Question: I'm writing a system for a 3D game that allows the camera to travel between a network of nodes.
In my project, I've written a class which represents a node. Unlike a binary node class, each node can only have one parent node, but is allowed to have any number of children.
Using my paint skills, I've developed an image which represents a network of these nodes:

In this example, the "root node" is red, the yellow path is the shortest, and the blue path is the longest.
The important thing to note here is that the actual , but rather, the between them. Because of this, heuristics shouldn't be necessary in calculating the shortest path, because the shortest path will have the smallest combined length.
So how would you write a recursive function to traverse this tree, and return the shortest path?
---
## Update
As amazing as my paint skills were, I feel that it doesn't fully illustrate my problem, and perhaps requires a more detailed explanation...
First of all, this is for a camera system in 3D world space. The world will be filled with a bunch of these nodes, and the camera will be placed on one of them. The player is allowed to look in any direction, but cannot move without clicking the mouse in a given direction. Once a click event occurs, a raycast is shot out in the direction he is facing, retrieving a list of nodes between him and 'X' distance away from him. The objective here is to find the furthest node connected to his, and then the shortest path to get there...
So the first problem is actually checking if the furthest "hit" node is actually reachable faster than, say, the next closest "hit" node. It's possible that the furthest node might contain a path that is actually than the node directly in front of it, so I would also need some way of checking this. So there is a goal in mind, but the goal change to a slightly closer node, making things all the more complicated.
And yes, while nodes may only have one parent (as stated above), this "tree" should actually be traversable in any direction, from any node in the network, treating the node the player is currently at as the "root" node.
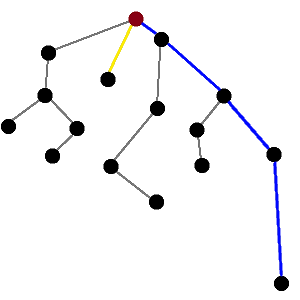
Answer: A Dijkstras Algorithm will fix it for you. You would need to feed your system the graph: How many Nodes, Who are the Neighbors of every Node, Weights of every connection.. etc. Just look it up. I did this a while ago and it worked like a charm. It finds the shortest path between ANY two nodes and if you tune it a little bit (I had to tune what I found onlien back then), it tells what are the nodes/path to follow. I missed the the paint skills however
Some Implementation Versions <URL>